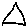
Label: triangle